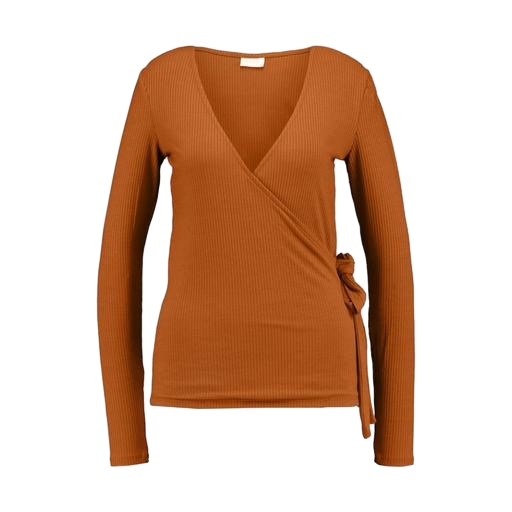
brown women's ribbed long sleeve jersey t-shirt, brown wrap shirt, brown femme long-sleeve top, white background